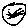
Label: cat